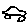
Label: car